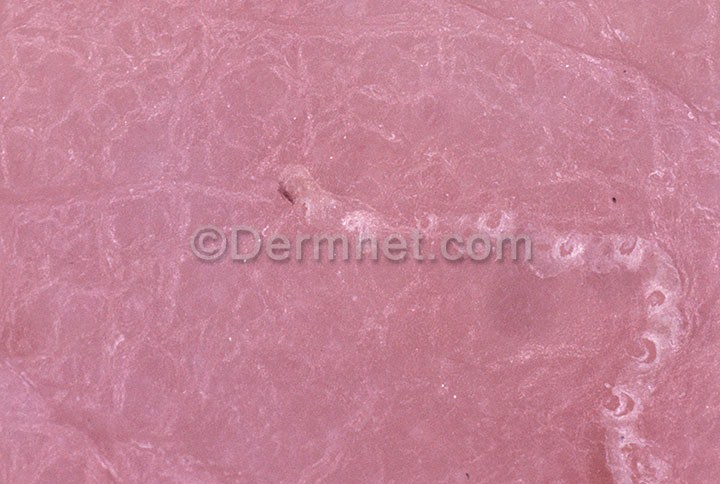
Disease: Scabies Lyme Disease and other Infestations and Bites